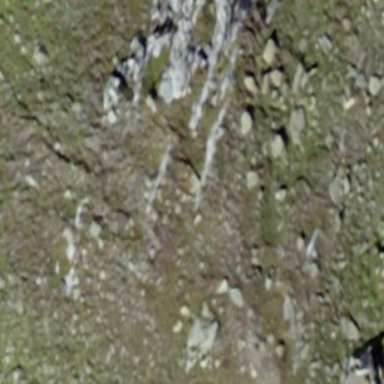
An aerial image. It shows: Natural scree.